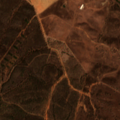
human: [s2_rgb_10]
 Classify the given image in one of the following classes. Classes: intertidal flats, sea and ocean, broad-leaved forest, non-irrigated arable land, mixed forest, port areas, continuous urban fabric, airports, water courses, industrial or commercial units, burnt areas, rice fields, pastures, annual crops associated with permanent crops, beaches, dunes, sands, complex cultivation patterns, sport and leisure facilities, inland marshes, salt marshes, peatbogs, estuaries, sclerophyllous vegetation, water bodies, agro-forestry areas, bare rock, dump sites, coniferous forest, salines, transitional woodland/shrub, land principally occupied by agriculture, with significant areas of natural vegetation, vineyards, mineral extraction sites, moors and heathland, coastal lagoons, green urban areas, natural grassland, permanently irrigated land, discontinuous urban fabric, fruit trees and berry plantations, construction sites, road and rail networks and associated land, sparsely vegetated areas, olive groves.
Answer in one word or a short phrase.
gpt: non-irrigated arable land, agro-forestry areas, broad-leaved forest, transitional woodland/shrub